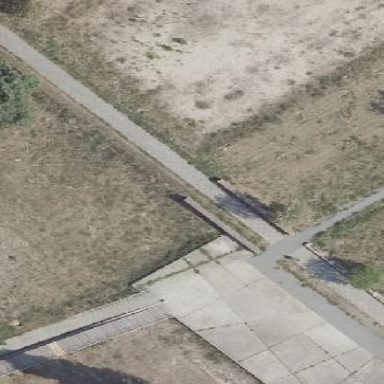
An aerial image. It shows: Concrete footway area.